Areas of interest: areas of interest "First Industry Group Hangzhou Airport Smart Logistics Park"
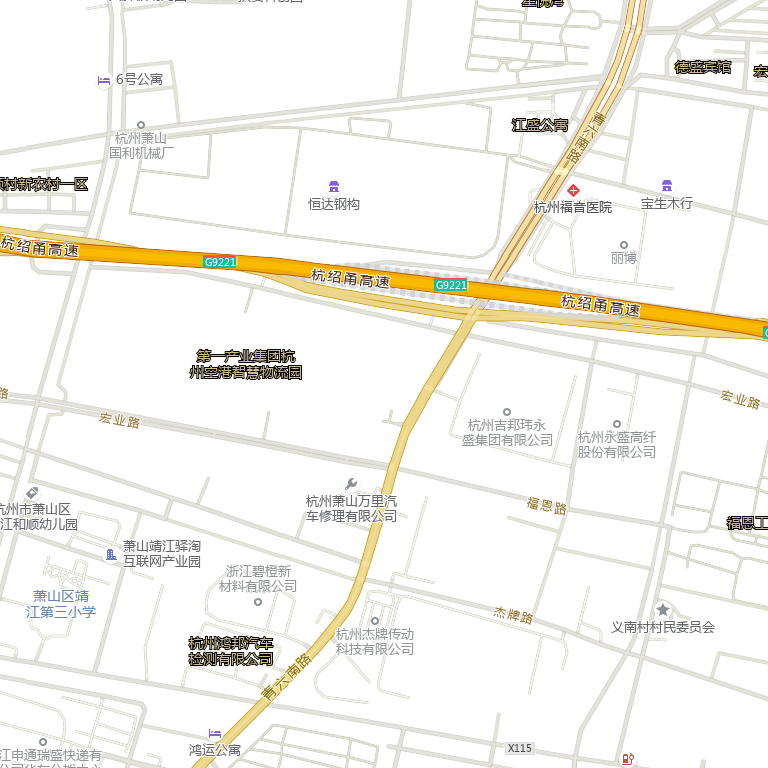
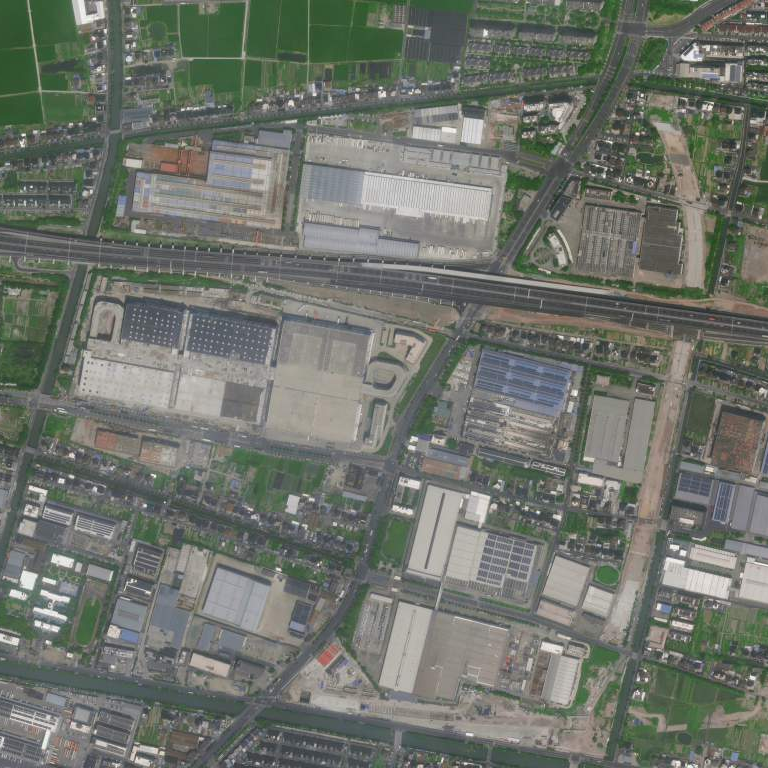